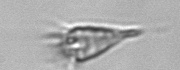
Label: Paratontonia_gracillima